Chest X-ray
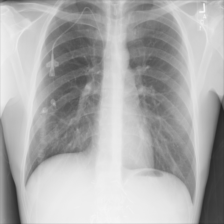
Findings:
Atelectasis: negative
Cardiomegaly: negative
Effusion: negative
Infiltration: negative
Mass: negative
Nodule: negative
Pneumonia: negative
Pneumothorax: negative
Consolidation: negative
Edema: negative
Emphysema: negative
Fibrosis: negative
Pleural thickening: negative
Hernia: negative